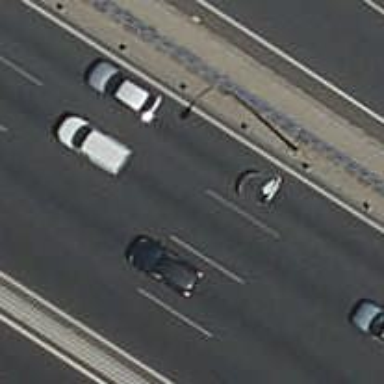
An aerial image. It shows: Asphalt motorway.